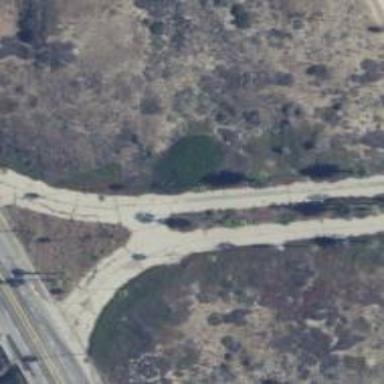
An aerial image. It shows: Track road.